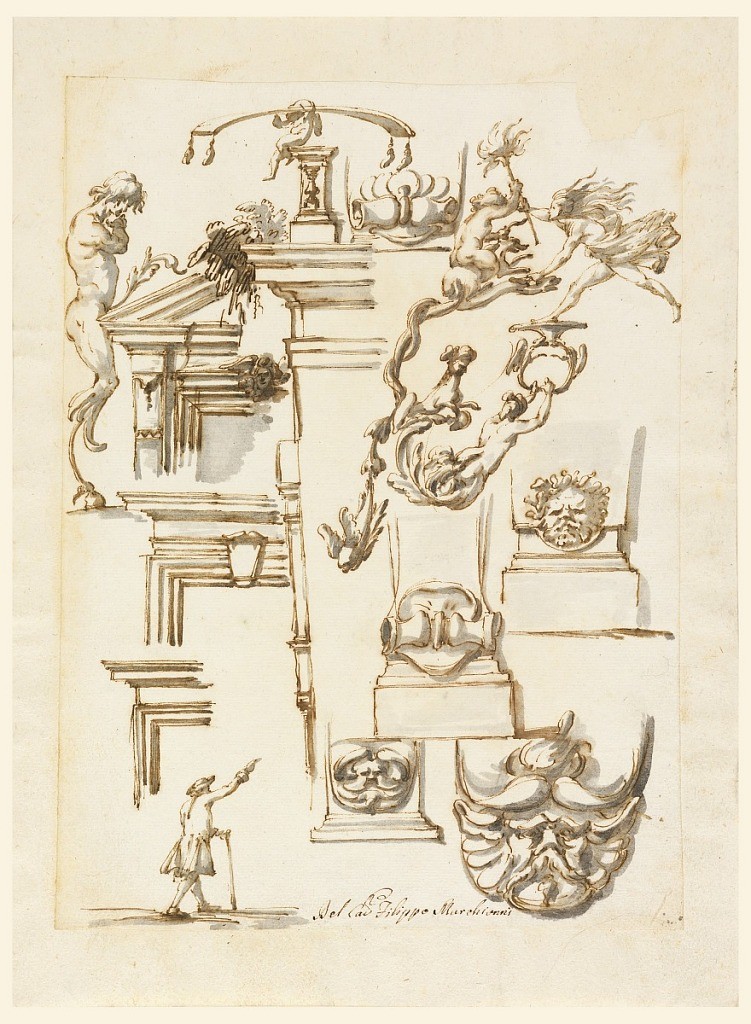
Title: Architectural Details and Figure Study
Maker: Filippo Marchionni, Italian, 1732–1805
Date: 1760–80
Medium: Pen and ink, brush and gray watercolor on laid paper
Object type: Drawing
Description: Three upper parts of window cases; view of upper part of a house corner, with a pedestal upon which sits a putto supporting a long vaulted sheet of wood with two tassels at each end. Two lower ends of pillars, each with a mask; a mask; a volute probably for a keystone. Two parts of grotesque decoration with half-figure of a man with two scrolls; a witch with burning torch, which a running woman reaches for. The latter has her right foot upon a support in shape of an enlarged winged ring, which is held by a female half-figure. This is connected by a lying animal with the long branch on whose top is the witch and a snake, at whose head is the left hand of the running woman. The branch ends below in a fantastic fish. Written below: "Del Cav re Filippo Marchionni." The man is below at left. He is seen from the right back and has a stick in his left hand pointing with his raised right arm.